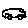
Label: car